Question: I have to plot a wordcloud. 'tweets.csv' is a Pandas dataframe which has a column named 'text'. The plotted graph hasn't been based on the most common words, tough. How can the words sizes be linked to their frequencies in dataframe?
'''
text = df_final.text.values
wordcloud = WordCloud(
#mask = logomask,
max_words = 1000,
width = 600,
height = 400,
#max_font_size = 1000,
#min_font_size = 100,
normalize_plurals = True,
#scale = 5,
#relative_scaling = 0,
background_color = 'black',
stopwords = STOPWORDS.union(stopwords)
).generate(str(text))
fig = plt.figure(
figsize = (50,40),
facecolor = 'k',
edgecolor = 'k')
plt.imshow(wordcloud, interpolation = 'bilinear')
plt.axis('off')
plt.tight_layout(pad=0)
plt.show()
'''
My dataframe looks like this:
'''
0 RT @Pontifex_pt: Temos que descobrir as riquezezas ...
1 RT @Pontifex_pt: Todos estamos em viagem rumo ...
2 RT @Pontifex_pt: Unamos as forcas, em todos ...
3 RT @GeneralMourao: #Segurancapublica, preocupa ...
4 RT @FIFAcom: The Brasileirao U-17 final provided ...
'''

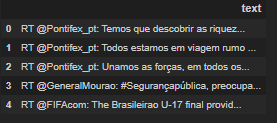
Answer: ## Setup a Sample DataFrame:
- <URL>
'''
import pandas as pd
df = pd.DataFrame({'word': ['how', 'are', 'you', 'doing', 'this', 'afternoon'],
'count': [7, 10, 4, 1, 20, 100]})
word count
0 how 7
1 are 10
2 you 4
3 doing 1
4 this 20
5 afternoon 100
'''
### Convert the word & count columns to a dict
- 'WordCloud().generate_from_frequencies()''dict'-
'''
# method 1: convert to dict
data = dict(zip(df['word'].tolist(), df['count'].tolist()))
# method 2: convert to dict
data = df.set_index('word').to_dict()['count']
print(data)
[out]: {'how': 7, 'are': 10, 'you': 4, 'doing': 1, 'this': 20, 'afternoon': 100}
'''
## Wordcloud:
- '.generate_from_frequencies'- <URL>
'''
from wordcloud import WordCloud
wc = WordCloud(width=800, height=400, max_words=200).generate_from_frequencies(data)
'''
## Plot
'''
import matplotlib.pyplot as plt
plt.figure(figsize=(10, 10))
plt.imshow(wc, interpolation='bilinear')
plt.axis('off')
plt.show()
'''
<URL>
## Using an image mask:
'''
twitter_mask = np.array(Image.open('twitter.png'))
wc = WordCloud(background_color='white', width=800, height=400, max_words=200, mask=twitter_mask).generate_from_frequencies(data_nyt)
plt.figure(figsize=(10, 10))
plt.imshow(wc, interpolation='bilinear')
plt.axis("off")
plt.figure()
plt.imshow(twitter_mask, cmap=plt.cm.gray, interpolation='bilinear')
plt.axis("off")
plt.show()
'''
<URL>